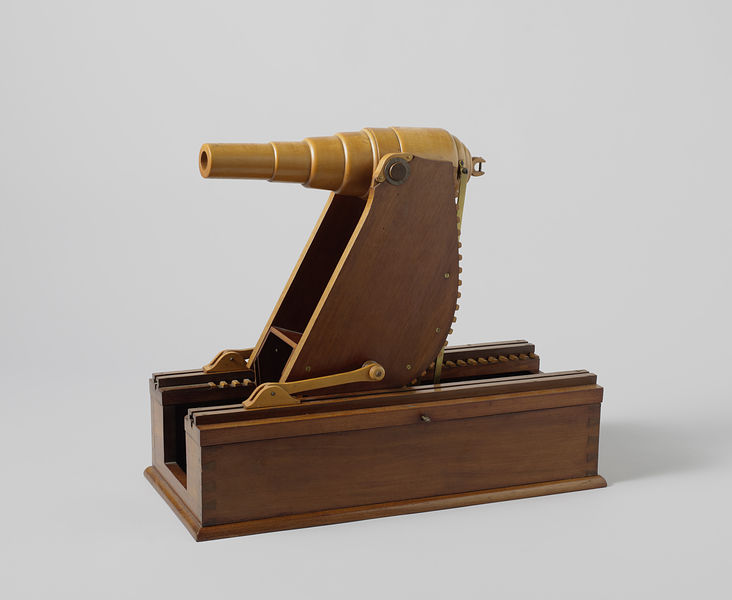
Titel: Model van een kanon op affuit
Künstler: A. Moncrieff
Standort: Amsterdam
Institution: Rijksmuseum
Schlagwörter: wood, bois, photographie, mini, miniature, canon, roue, gear, cannon, vernis, objet, hinge, tir, verni, astronomie, boi, telescope, rou